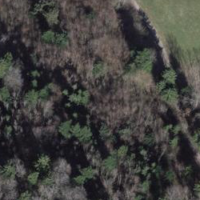
EUNIS habitat code: 44
Species observed at this site:
Equisetum telmateia